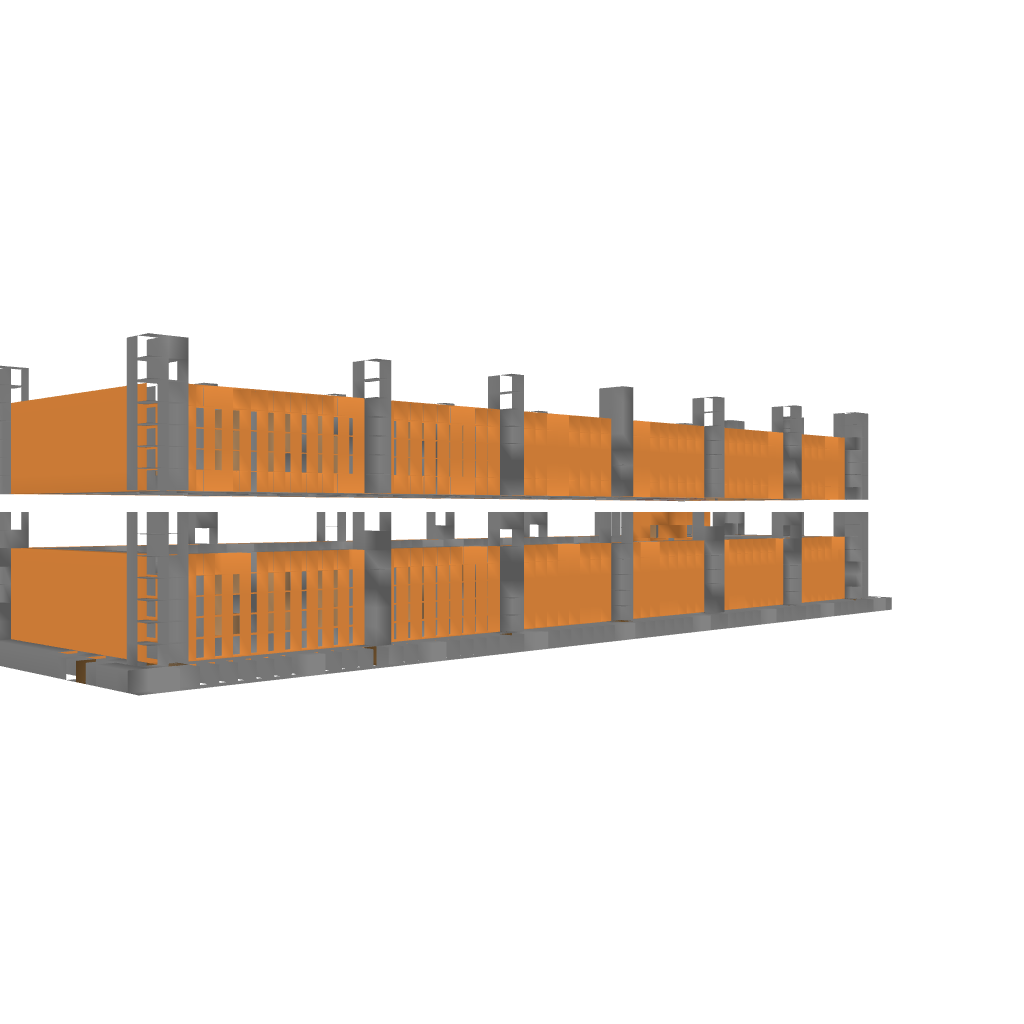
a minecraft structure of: Modern Library bad low quality